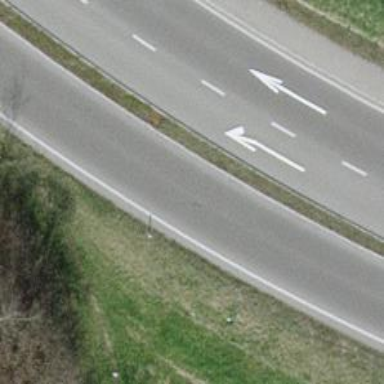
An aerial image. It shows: Primary road with asphalt surface.